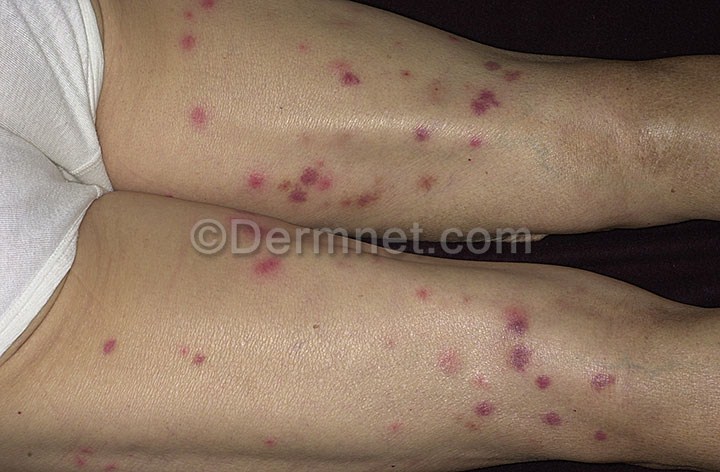
Disease: Scabies Lyme Disease and other Infestations and Bites